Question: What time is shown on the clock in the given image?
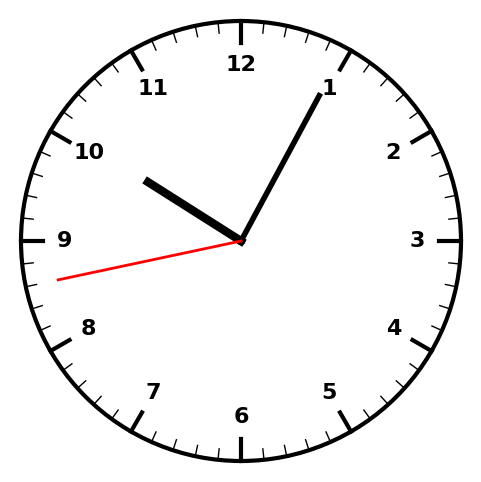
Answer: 10:04:43